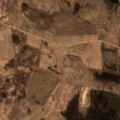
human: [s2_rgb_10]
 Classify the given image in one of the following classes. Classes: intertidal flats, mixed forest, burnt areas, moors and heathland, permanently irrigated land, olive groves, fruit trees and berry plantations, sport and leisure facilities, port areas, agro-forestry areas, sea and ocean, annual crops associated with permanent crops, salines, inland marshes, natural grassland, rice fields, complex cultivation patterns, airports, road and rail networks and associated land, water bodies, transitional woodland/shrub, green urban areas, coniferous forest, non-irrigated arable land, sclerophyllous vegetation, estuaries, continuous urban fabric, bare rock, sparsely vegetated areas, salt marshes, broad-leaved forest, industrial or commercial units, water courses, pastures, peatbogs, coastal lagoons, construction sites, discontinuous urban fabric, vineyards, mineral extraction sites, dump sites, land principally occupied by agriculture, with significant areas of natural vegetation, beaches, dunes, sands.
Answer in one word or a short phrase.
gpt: pastures, land principally occupied by agriculture, with significant areas of natural vegetation, mixed forest